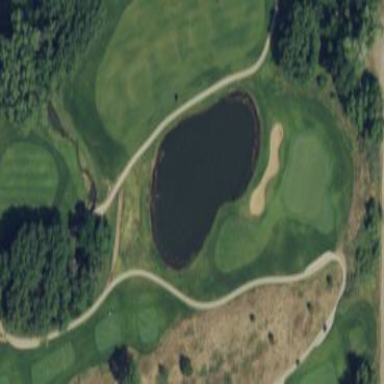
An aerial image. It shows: Picturesque scene of golf course with lateral water hazard.